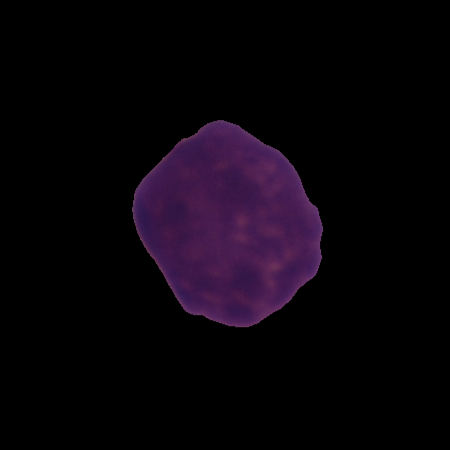
Label: healthy